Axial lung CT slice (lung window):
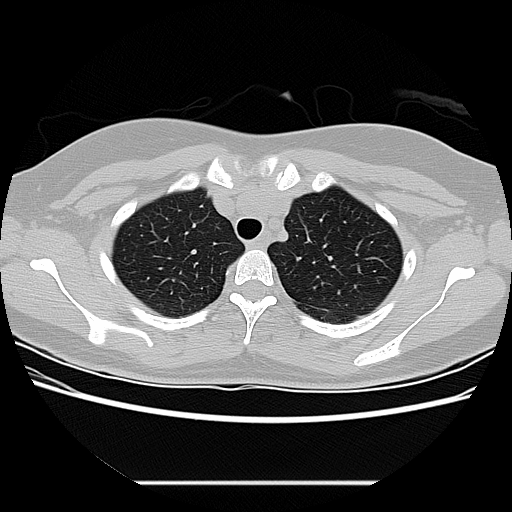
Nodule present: no